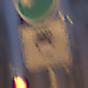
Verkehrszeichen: MehrfachbesetzePersonenkraftwagenFrei
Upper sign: Busssonderstreifen
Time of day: Night
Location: Outdoor (Urban)
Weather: PartlyCloudy
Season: NotSpecified
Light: Artificial